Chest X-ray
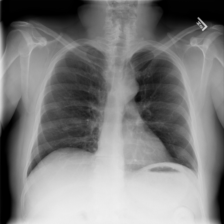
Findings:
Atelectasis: positive
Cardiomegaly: negative
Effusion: negative
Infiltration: negative
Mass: negative
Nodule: negative
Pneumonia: negative
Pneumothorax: negative
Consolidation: negative
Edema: negative
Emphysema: negative
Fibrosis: negative
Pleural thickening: negative
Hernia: negative